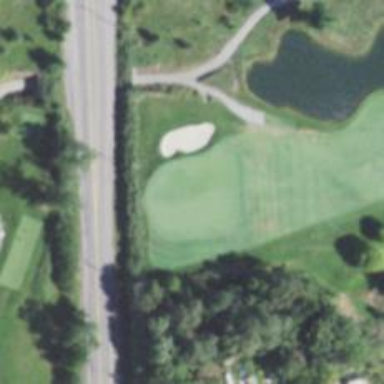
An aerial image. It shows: View of golf hole.